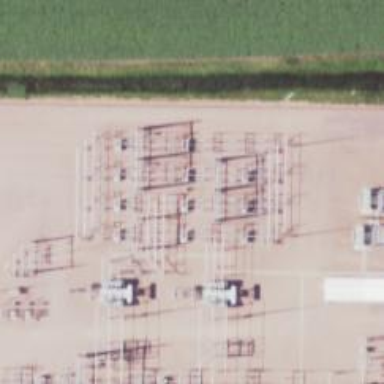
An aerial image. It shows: Switch used for power control.